Field crop: maize
Growth stage: 2
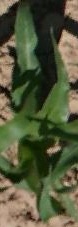
Species: maize